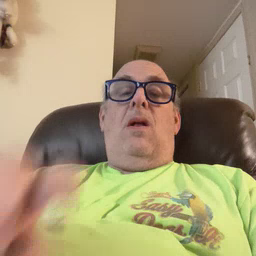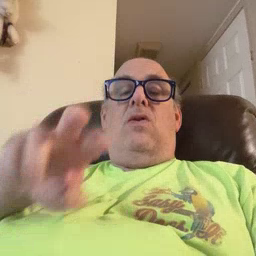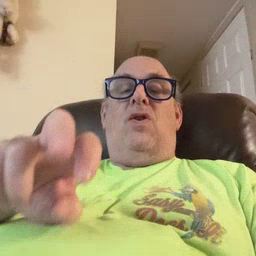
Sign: chair